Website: apple-inc
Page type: payment
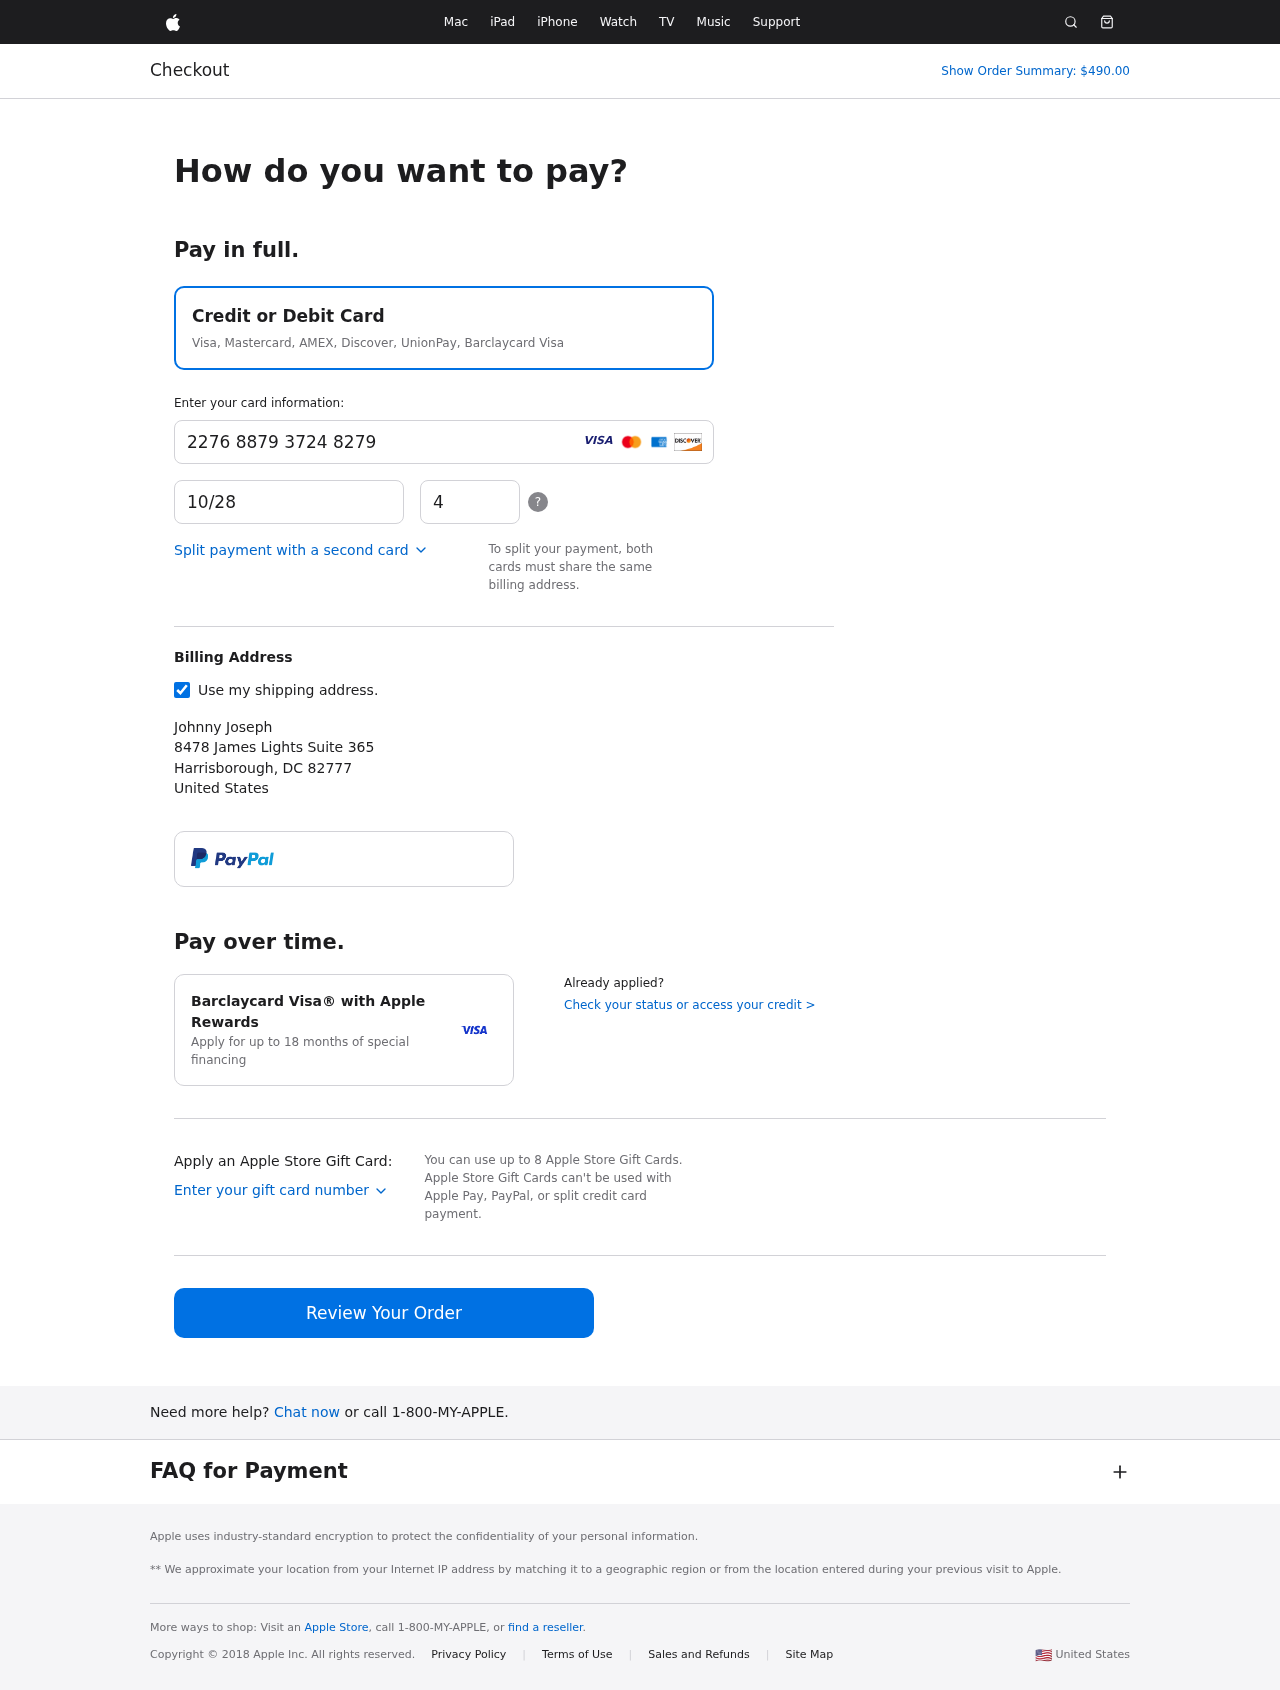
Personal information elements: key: PII_CARD_CVV
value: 407
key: PII_CARD_EXPIRY
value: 10/28
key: PII_CARD_NUMBER
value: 2276 8879 3724 8279
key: PII_CITY
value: Harrisborough
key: PII_COUNTRY
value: United States
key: PII_FULLNAME
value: Johnny Joseph
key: PII_POSTCODE
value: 82777
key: PII_STATE_ABBR
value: DC
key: PII_STREET
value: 8478 James Lights Suite 365
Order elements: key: ORDER_TOTAL
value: Show Order Summary: $490.00